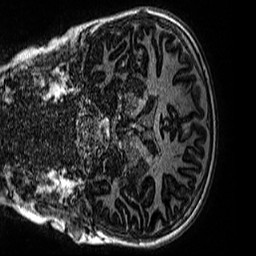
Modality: MP2RAGE
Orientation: coronal
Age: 12
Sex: male
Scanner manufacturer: siemens
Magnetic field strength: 3 T
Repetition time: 4 s
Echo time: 0.00299 s